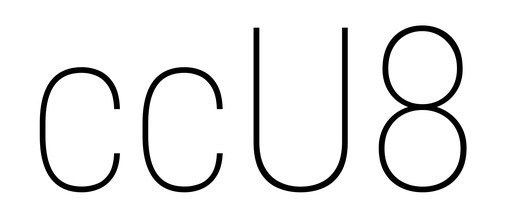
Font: Roboto_Condensed_Thin